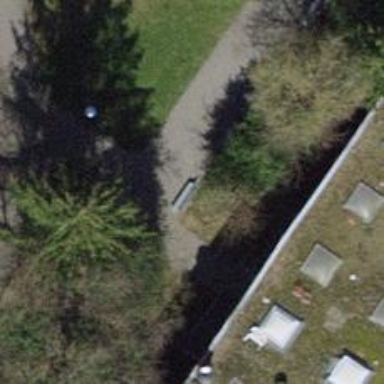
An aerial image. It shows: Bench for seating.